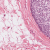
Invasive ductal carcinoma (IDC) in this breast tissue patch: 0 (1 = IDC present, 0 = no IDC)